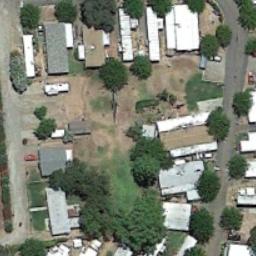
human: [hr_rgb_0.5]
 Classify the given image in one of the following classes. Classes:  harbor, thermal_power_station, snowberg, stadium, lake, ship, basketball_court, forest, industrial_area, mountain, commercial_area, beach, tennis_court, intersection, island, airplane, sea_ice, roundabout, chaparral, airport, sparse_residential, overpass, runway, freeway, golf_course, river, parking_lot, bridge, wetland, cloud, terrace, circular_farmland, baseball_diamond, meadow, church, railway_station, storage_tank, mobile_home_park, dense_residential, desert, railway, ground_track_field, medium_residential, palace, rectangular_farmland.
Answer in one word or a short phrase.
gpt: mobile_home_park